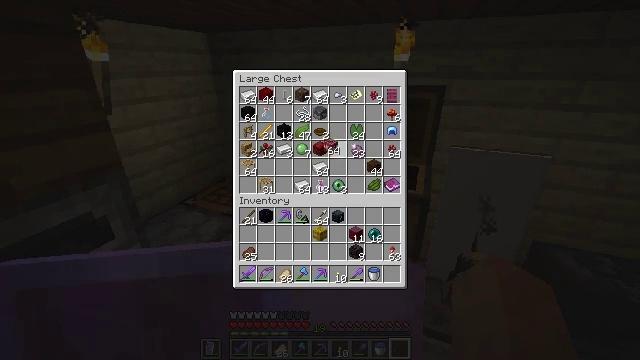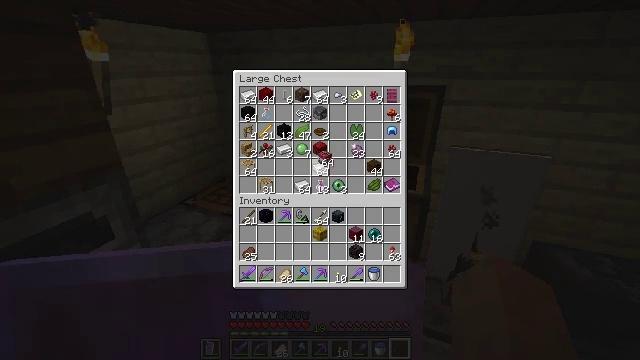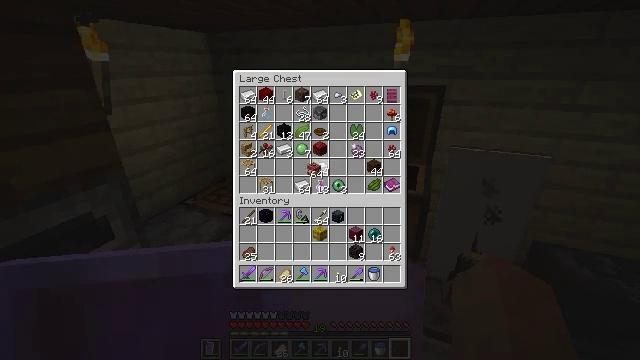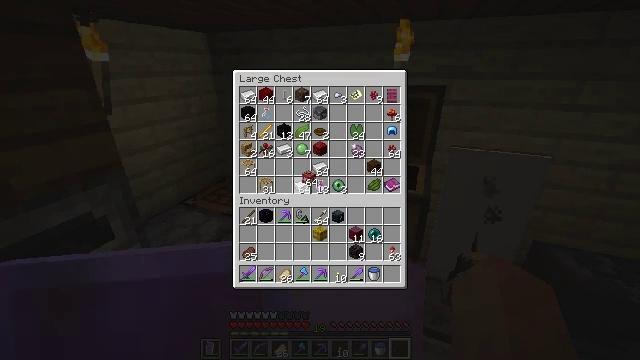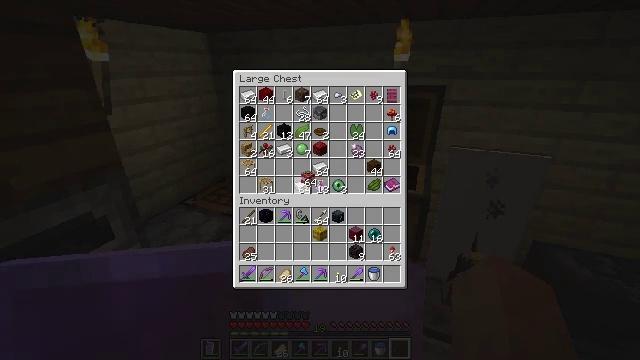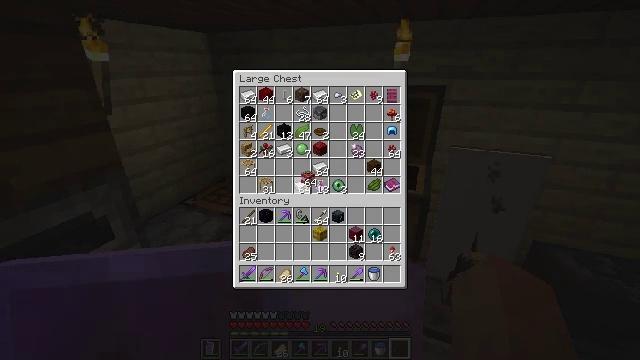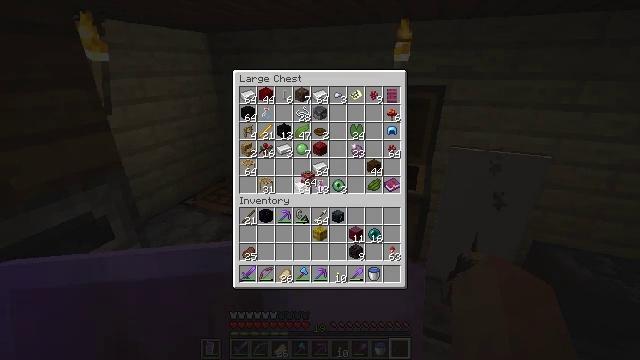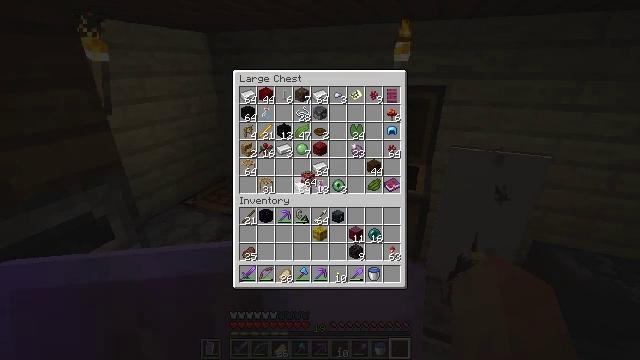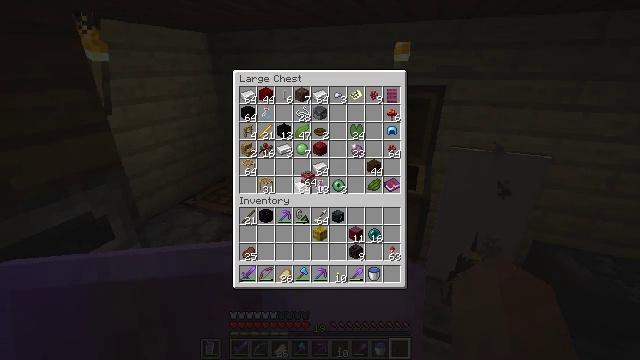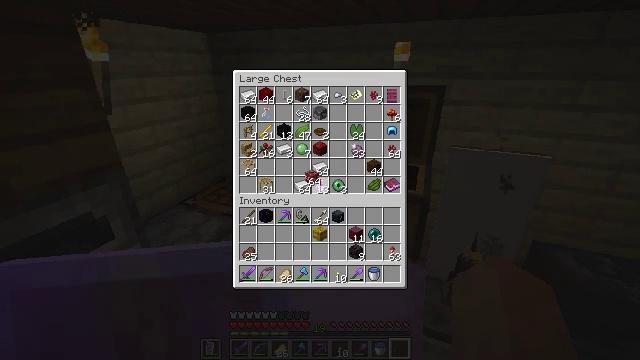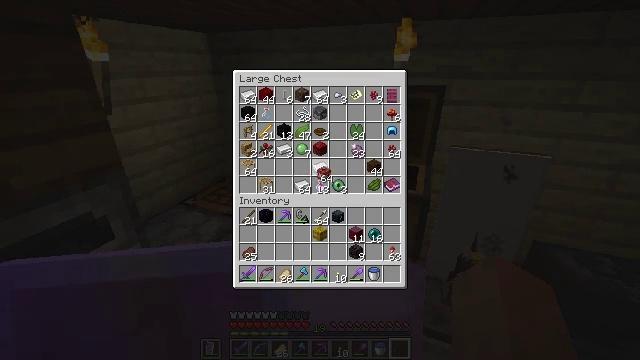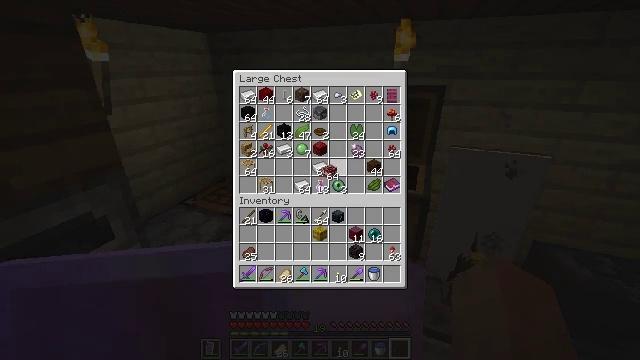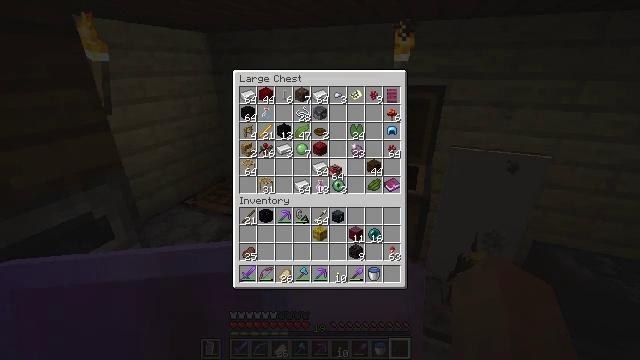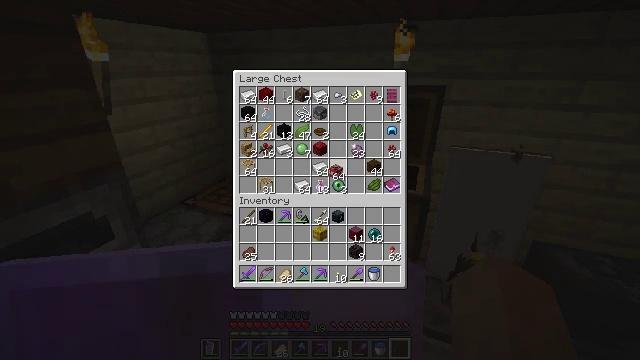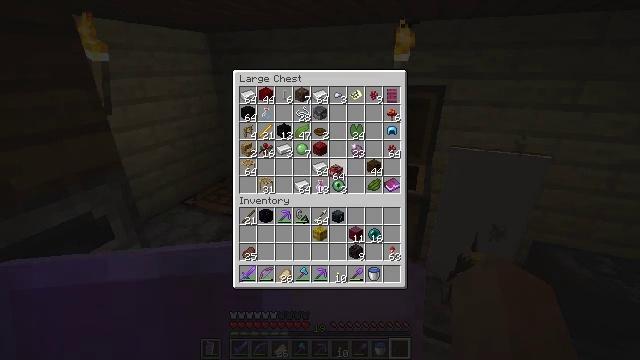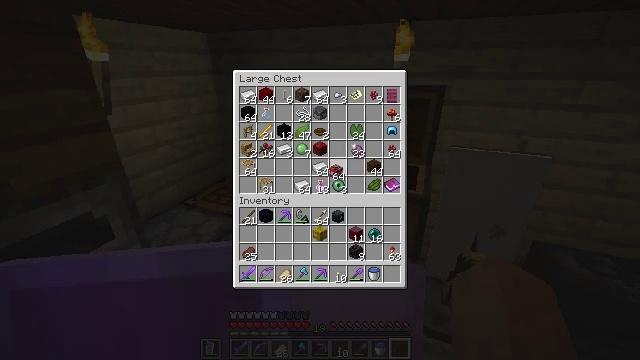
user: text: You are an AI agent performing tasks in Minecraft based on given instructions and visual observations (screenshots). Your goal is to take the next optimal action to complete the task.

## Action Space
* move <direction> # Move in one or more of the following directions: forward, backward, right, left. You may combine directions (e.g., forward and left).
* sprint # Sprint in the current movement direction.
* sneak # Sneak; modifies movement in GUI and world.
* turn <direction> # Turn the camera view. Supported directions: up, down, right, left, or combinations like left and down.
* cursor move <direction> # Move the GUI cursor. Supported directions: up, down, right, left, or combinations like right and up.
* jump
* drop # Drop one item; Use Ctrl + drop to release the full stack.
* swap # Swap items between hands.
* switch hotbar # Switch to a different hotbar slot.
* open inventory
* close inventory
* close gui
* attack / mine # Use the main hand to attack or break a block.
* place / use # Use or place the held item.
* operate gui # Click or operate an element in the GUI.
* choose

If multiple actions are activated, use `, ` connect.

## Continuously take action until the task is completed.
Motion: motion action
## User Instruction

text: Craft paper with the crafting table.
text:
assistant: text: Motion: turn down
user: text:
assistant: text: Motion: turn left and down
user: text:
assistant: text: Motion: turn down
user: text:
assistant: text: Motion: no_op
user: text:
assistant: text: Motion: no_op
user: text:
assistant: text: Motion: no_op
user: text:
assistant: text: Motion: no_op
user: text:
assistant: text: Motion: no_op
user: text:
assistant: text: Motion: no_op
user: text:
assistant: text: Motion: turn right
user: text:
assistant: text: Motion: no_op
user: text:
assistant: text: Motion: no_op
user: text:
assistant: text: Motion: no_op
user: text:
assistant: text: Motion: no_op
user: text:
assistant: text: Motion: no_op
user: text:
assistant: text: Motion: attack / mine
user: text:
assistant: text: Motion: attack / mine
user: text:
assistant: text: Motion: attack / mine
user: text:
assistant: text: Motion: no_op
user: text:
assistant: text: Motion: no_op
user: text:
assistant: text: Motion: no_op
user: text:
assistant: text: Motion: no_op
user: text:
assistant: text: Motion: no_op
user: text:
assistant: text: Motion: no_op
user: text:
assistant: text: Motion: no_op
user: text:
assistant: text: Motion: no_op
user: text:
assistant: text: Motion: no_op
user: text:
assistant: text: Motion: no_op
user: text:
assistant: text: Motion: no_op
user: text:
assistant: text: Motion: no_op